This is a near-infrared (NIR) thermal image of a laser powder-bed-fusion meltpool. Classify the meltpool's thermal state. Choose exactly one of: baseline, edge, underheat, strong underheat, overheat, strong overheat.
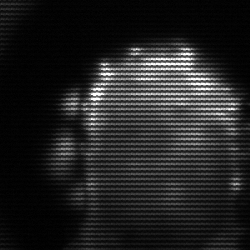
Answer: baseline